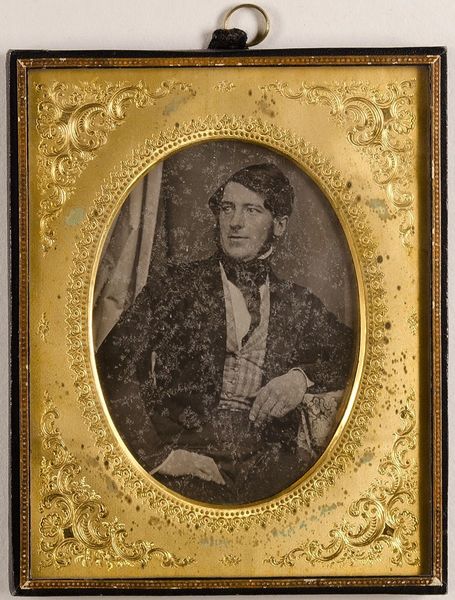
Titel: Otto Christian Gaedechens (gest. 1857), Hamburg, 10. Juli 1844
Künstler: Hermann Biow
Standort: Hamburg
Institution: Museum für Kunst und Gewerbe Hamburg
Schlagwörter: mann, elegant, schwarz, anzug, rahmen, portrait, figur, gold, oval, bilderrahmen, foto, fotografie, photographie, portait, photo, portät, verziehrung, lichtbild, daguerreotypie, bildwerke, angewandte und bildende kunst, hessische systematik, porträt, porträtfotografie, porträtphotographie, hüftbild